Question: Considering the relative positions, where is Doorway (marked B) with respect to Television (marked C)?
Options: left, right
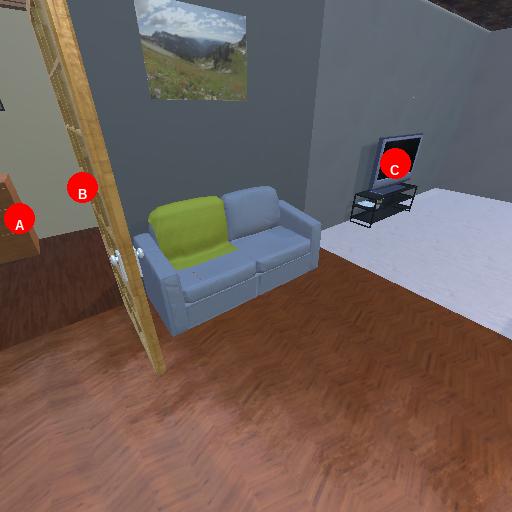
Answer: left